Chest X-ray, PA view. Patient: 68 years old, sex F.
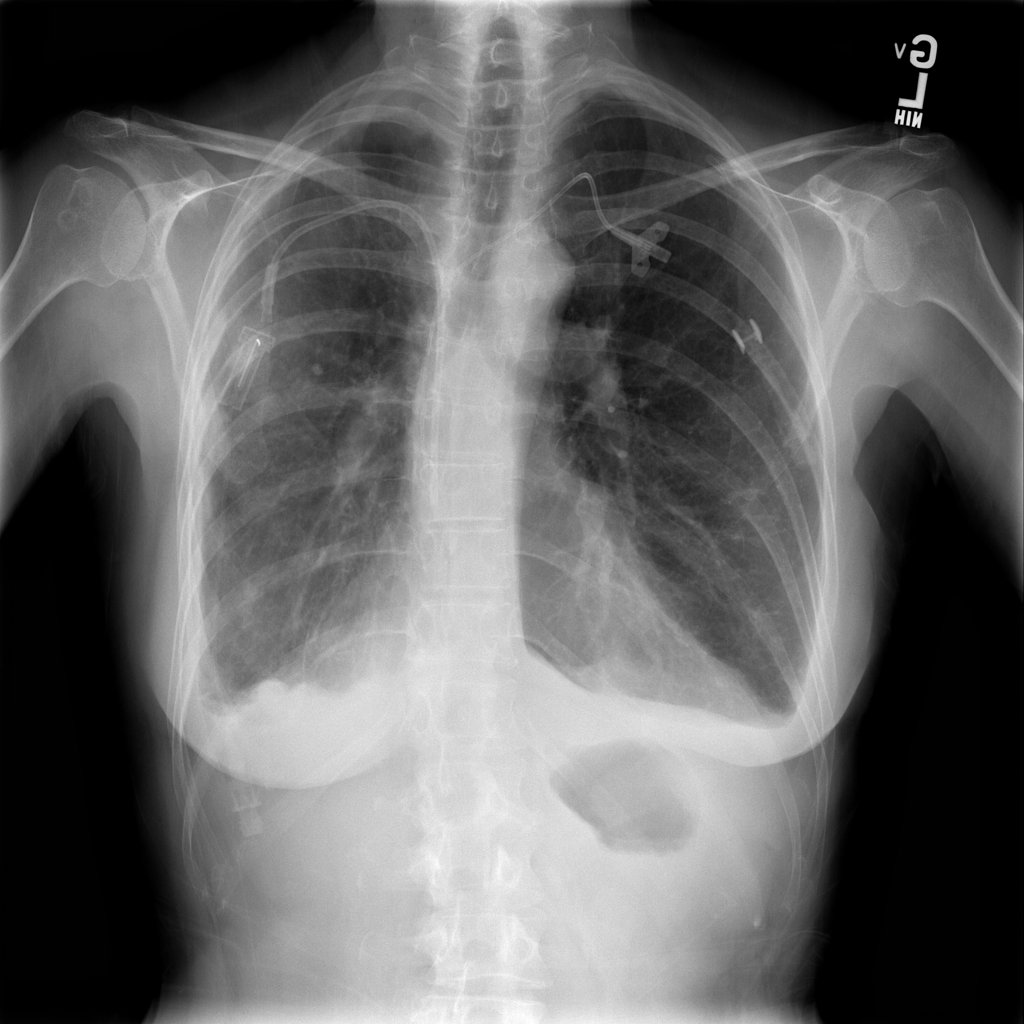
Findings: Effusion, Infiltration